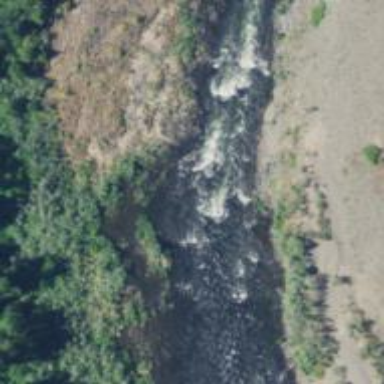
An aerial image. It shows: Scene featuring rapids in waterway.